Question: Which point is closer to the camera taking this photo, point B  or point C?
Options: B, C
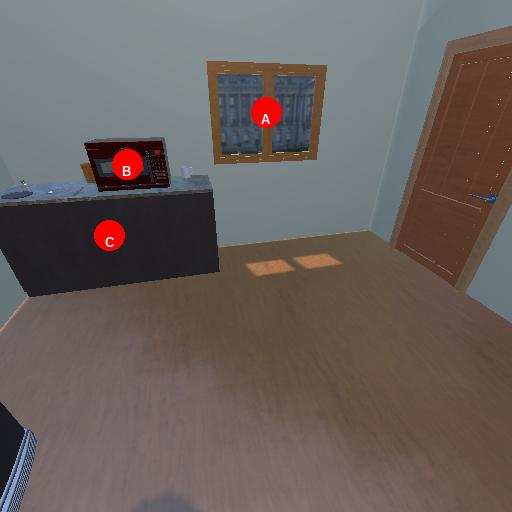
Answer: B